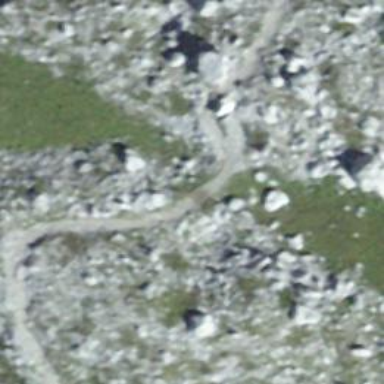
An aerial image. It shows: Excellent dirt path trail.